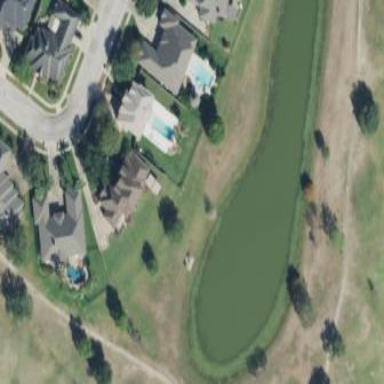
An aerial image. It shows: Water hazard on golf course. The hazard is natural water feature.